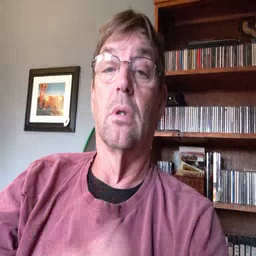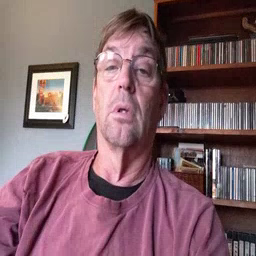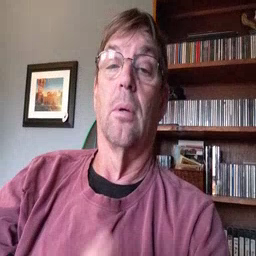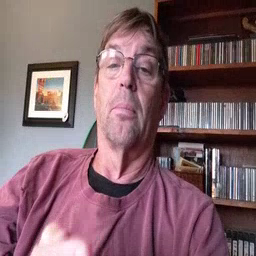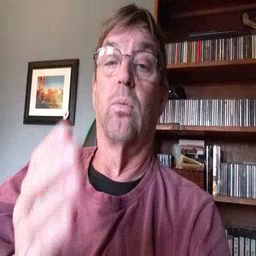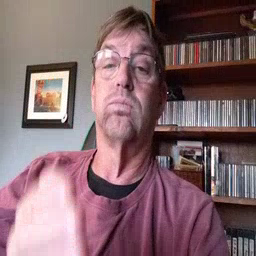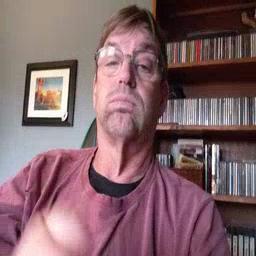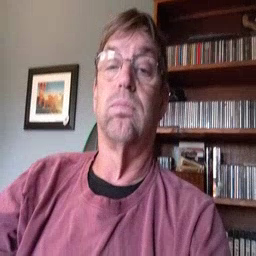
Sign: boat